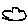
Label: cloud